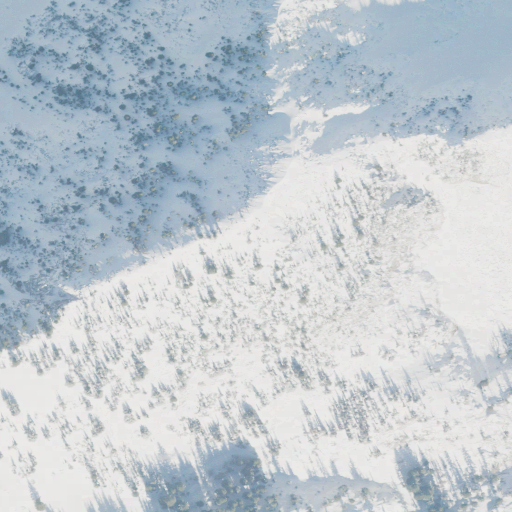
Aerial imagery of mountain in Utah named Mount Millicent containing evergreen forest, shrub, deciduous forest, barren land, and grassland